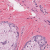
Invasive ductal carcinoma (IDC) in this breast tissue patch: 0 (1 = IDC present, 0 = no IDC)